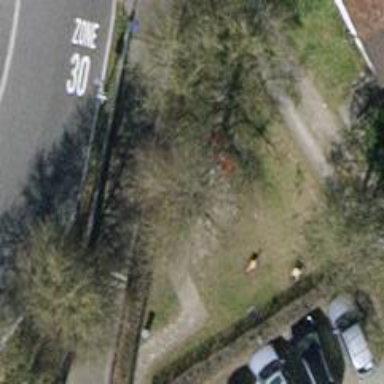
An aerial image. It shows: Red bench.